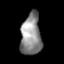
Tissue: lung
Cell type: T cells
Senescence score: 0.2128
Nuclear area (px): 833
Mean DAPI intensity: 140.892